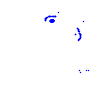
Particle: electron